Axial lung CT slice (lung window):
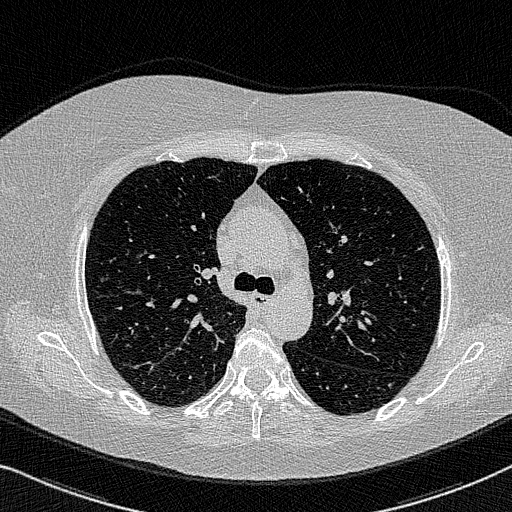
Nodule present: no